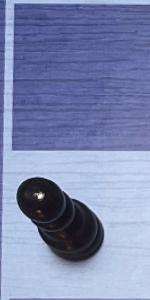
Label: Pawn_Black